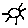
Label: sun